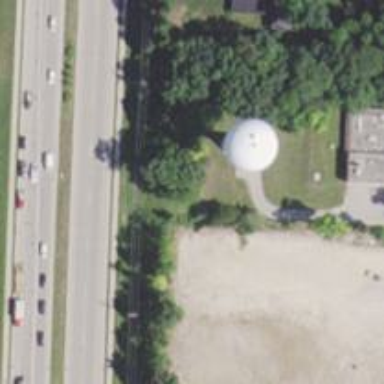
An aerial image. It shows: Water tower that is man-made.